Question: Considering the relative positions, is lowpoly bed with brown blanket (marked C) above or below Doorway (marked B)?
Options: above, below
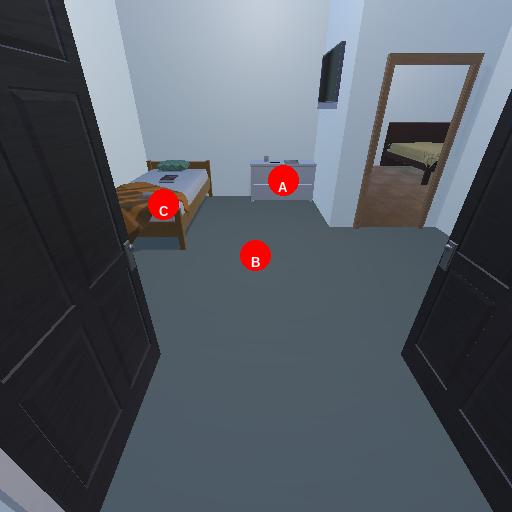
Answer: above